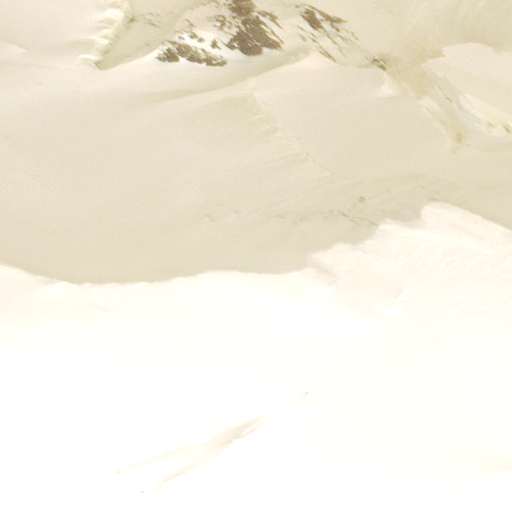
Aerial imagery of mountain in Alaska named Mount Gerdine containing only unknown